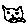
Label: cat